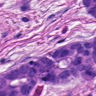
Metastatic tissue present: yes